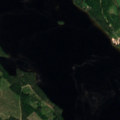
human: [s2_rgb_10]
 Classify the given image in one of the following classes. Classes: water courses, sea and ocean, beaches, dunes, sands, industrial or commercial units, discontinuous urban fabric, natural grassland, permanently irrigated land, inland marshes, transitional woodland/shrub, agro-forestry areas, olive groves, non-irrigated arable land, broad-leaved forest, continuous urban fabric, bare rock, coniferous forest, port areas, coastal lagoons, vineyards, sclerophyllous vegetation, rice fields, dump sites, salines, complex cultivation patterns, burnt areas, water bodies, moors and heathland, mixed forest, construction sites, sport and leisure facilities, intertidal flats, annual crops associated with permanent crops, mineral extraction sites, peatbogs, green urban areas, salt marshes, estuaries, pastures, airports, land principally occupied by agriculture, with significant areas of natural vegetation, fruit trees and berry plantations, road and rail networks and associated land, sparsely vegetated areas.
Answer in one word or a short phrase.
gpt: non-irrigated arable land, broad-leaved forest, coniferous forest, mixed forest, water bodies